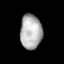
Tissue: lung
Cell type: Endothelial cells
Senescence score: 0.6884
Nuclear area (px): 737
Mean DAPI intensity: 176.151